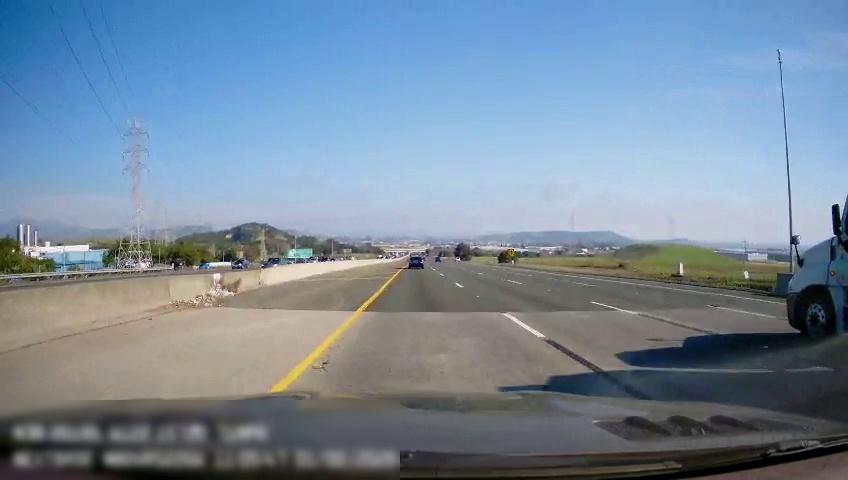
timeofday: Day
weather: Sunny
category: Drivable Space
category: Vehicles | Other LV
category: Vehicles | Car
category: Drivable Space
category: Vehicles | Car
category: Vehicles | Car
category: Lanes | Current Lane
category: Lanes | Current Lane
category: Lanes | Alternate Lane
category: Lanes | Alternate Lane
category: Lanes | Alternate Lane
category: Traffic | Signs
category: Traffic | Signs